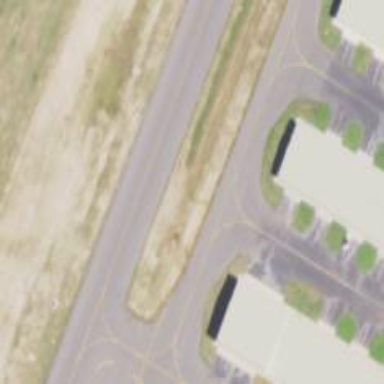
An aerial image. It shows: Image of taxiway at airport.